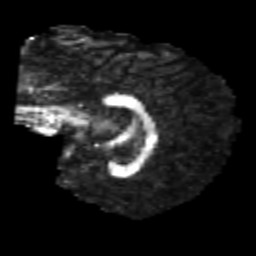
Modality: FA
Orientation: sagittal
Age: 23
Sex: male
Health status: healthy
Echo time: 0.074 s